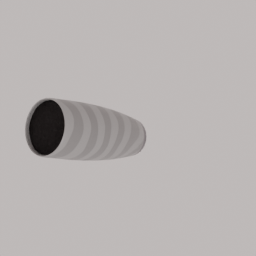
Label: decoration